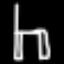
Label: chair